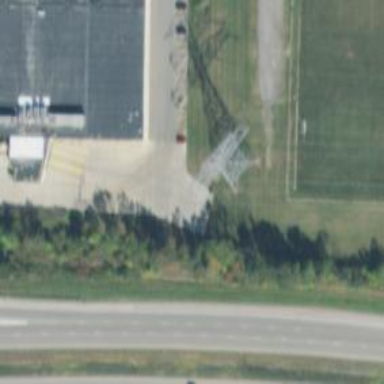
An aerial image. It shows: Lattice structure tower.